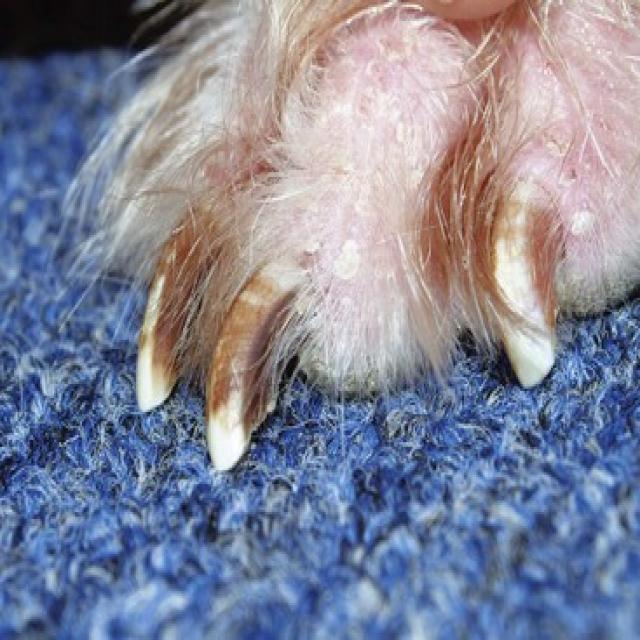
Canine fungal skin infection — characterized by alopecia, scaling, crusting, and circular lesions. Common agents include Malassezia and Candida species.